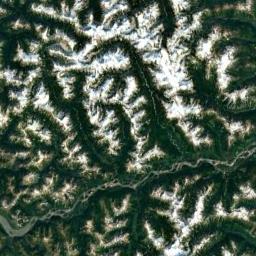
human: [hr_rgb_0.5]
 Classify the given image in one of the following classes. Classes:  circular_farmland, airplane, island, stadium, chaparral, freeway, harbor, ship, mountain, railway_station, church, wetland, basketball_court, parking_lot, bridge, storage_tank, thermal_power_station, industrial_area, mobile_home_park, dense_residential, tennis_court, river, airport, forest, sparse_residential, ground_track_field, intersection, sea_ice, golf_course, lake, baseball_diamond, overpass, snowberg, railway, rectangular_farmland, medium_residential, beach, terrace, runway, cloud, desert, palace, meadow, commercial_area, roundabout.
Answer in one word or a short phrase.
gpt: snowberg